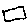
Label: square